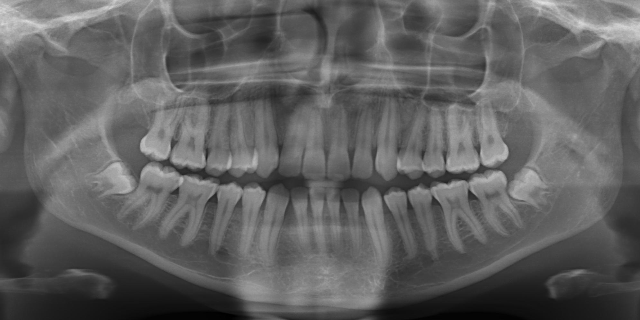
adult